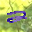
Label: 2